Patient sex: M
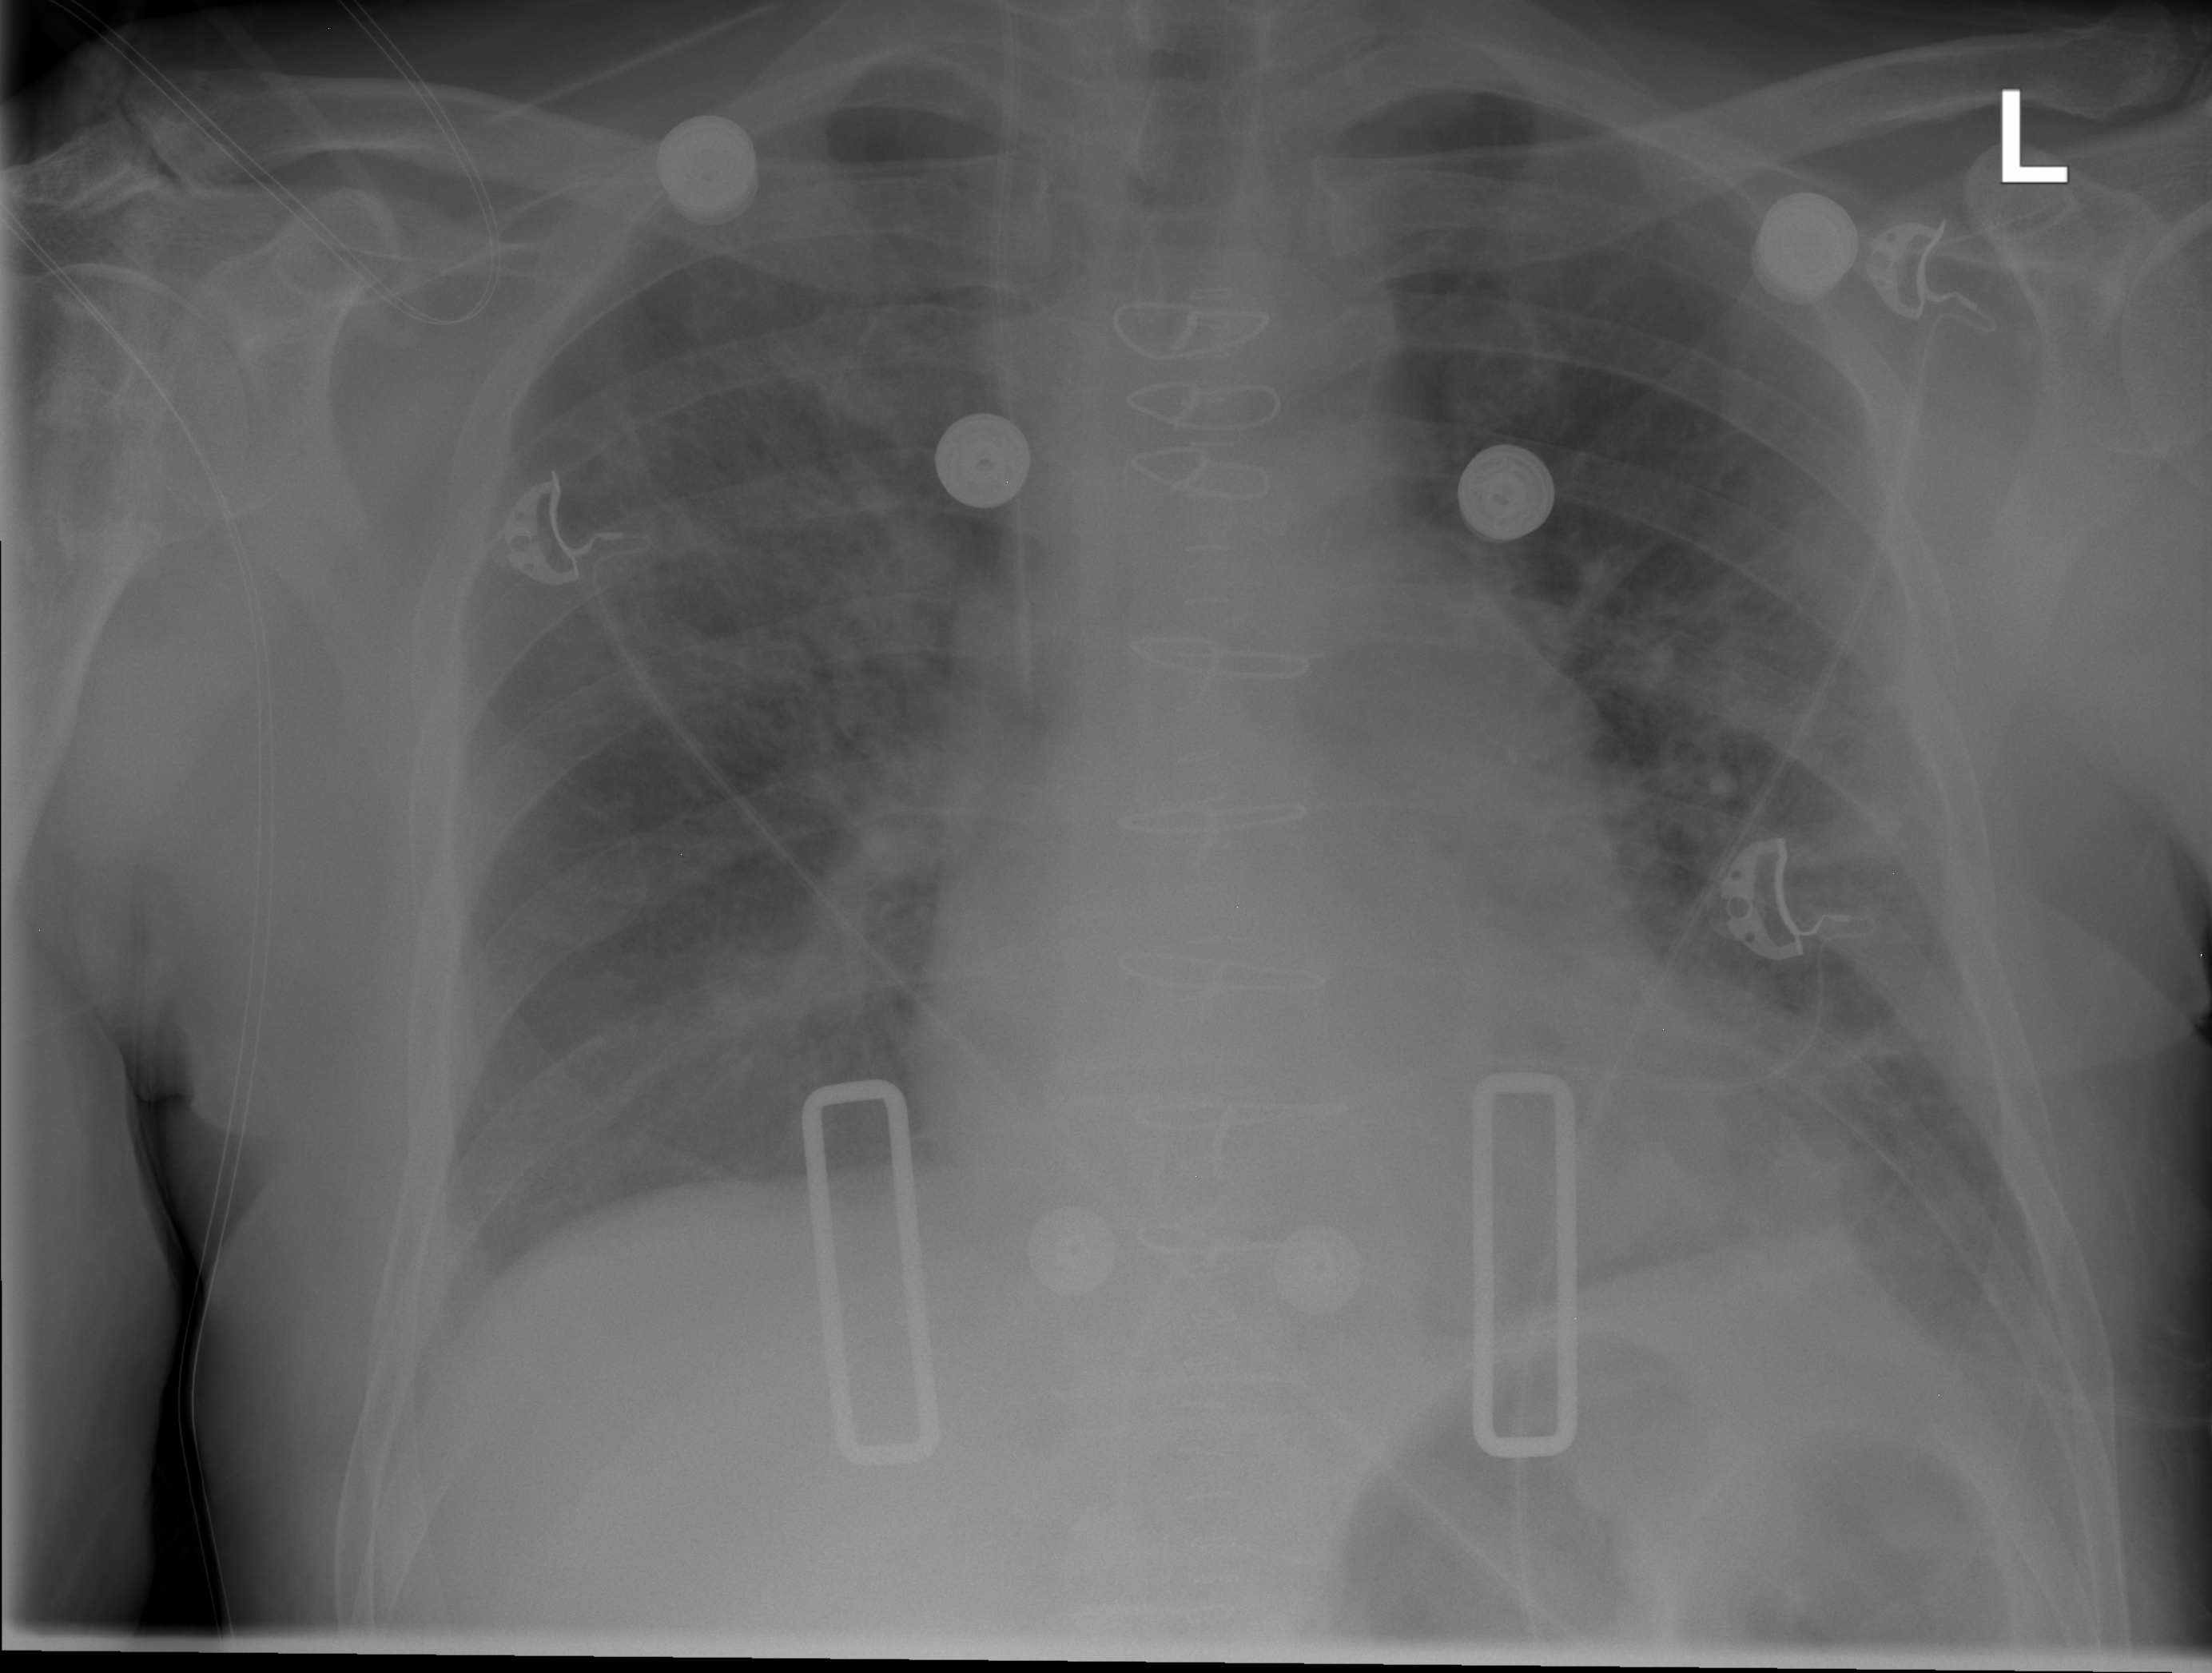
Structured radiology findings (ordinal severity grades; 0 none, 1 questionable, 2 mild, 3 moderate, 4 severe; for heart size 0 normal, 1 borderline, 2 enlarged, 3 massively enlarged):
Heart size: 1
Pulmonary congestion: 3
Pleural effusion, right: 0
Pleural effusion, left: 0
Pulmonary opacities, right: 3
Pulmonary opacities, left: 3
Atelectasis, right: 0
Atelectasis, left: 0